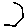
Label: hexagon